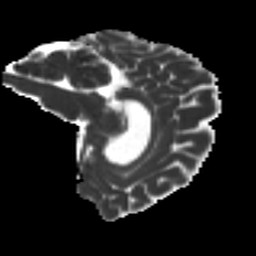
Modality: MD
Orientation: sagittal
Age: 29
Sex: female
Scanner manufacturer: ge
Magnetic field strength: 3 T
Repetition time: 7.8 s
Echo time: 0.0606 s